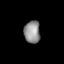
Tissue: lung
Cell type: Epithelial cells
Senescence score: 0.2385
Nuclear area (px): 353
Mean DAPI intensity: 144.122